Field crop: tomato
Growth stage: 1
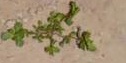
Species: portulaca